Question: I am building a search form and ajax function inside .keyup can have different arguments, I want to check if I need to include this arg by checking if another value exists. Here is what I have now:
'''
var delay = (function() {
var timer = 0;
return function(callback, ms) {
clearTimeout(timer);
timer = setTimeout(callback, ms);
};
})();
if (GLOBAL_VARS['link_id']) {
search.keyup(function() {
delay(function() {
var query = search.val();
ajaxGet(GLOBAL_VARS.distributorsSearchDistUrl, {
'query': query,
'pk' : GLOBAL_VARS['link_id']
}, function(content) {
$('#distributors').html(content);
set_favorite();
});
}, 500);
});
} else {
search.keyup(function() {
delay(function() {
var query = search.val();
ajaxGet(GLOBAL_VARS.distributorsSearchDistUrl, {
'query': query
}, function(content) {
$('#distributors').html(content);
set_favorite();
});
}, 500);
});
}
'''
HTML:
'''
<div class="input-field col s6 right no-margin">
<input id="search" type="text" class="validate" name="search">
<label class="active" for="search">Search</label>
</div>
'''
But this works for 1 time only, after I input any leter('a' for example a get):
'''
search_dist?query=a&pk=64
'''
but when I enter aa(second input) I get:
'''
search_dist?query=aa
'''
without 'pk'.
What am I doing wrong?

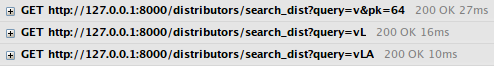
Answer: For starters, I would suggest putting your conditions inside the '.keyup' callback. This will avoid the possibility of trying to bind the same event twice to the same element.
'''
search.keyup(function() {
delay(function() {
var data = {
query: search.val();
}
if (GLOBAL_VARS['link_id']) {
data.pk = GLOBAL_VARS.link_id;
}
ajaxGet(GLOBAL_VARS.distributorsSearchDistUrl, data, function(content) {
$('#distributors').html(content);
set_favorite();
});
}, 500);
});
'''
Working <URL>